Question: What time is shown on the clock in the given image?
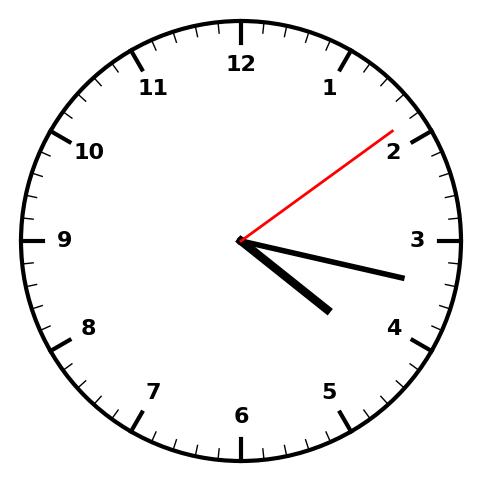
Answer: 04:17:09